Question: I have written some matlab code for image analysis that searches for clusters in an image and that builds an adjacency matrix for those clusters, discribing which clusters are touiching eachother in the image.
I can use this adjacency matrix to derive a graph.
For completion of my algorithm I would now have to mine that graph for all nodes of a maximum degree of 2 where the node index is either higher than that of its neigbor (when the degree is 1) or between the indexes of its two neighbors.
Basically as in the image here:

I need to do so in matlab and it is important to know that my try is available as an adjacency matrix looking like:
1 2 3 4
1 0 0 1 1
2 0 0 0 1
3 1 0 0 1
4 1 1 1 0
Probably its quite simple but I just don't see the solution...
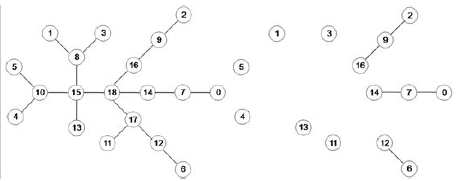
Answer: Here's my attempt at this:
'''
%# adjacency matrix
M = [0 0 1 1; 0 0 0 1; 1 0 0 1; 1 1 1 0];
%# degree == 1
N = find(sum(M,2) == 1); %# nodes with degree(N)==1
nodes1 = N(N>find(M(N,:))); %# nodes where its index is higher than that of its neigbor
%# degree == 2
N = find(sum(M,2) == 2); %# nodes with degree(N)==2
Nb = zeros(numel(N),2);
for i=1:numel(N)
Nb(i,:) = find( M(N(i),:) ); %# two-neighbors of node N(i)
end
%#Nb = sort(Nb,2);
nodes2 = N(Nb(:,1)<N & N<Nb(:,2)); %# nodes where its index is between indices of its two neighbors
%# combine both results
nodes = unique([nodes1(:);nodes2(:)]);
'''